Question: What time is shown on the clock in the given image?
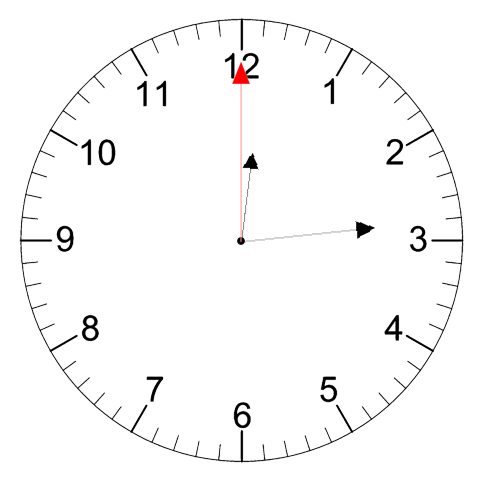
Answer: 12:14:00